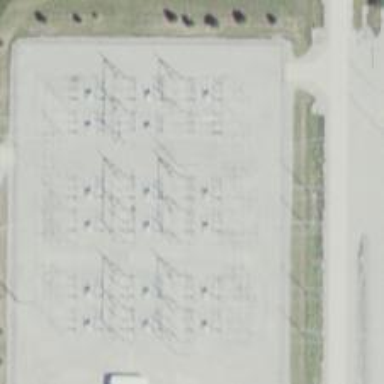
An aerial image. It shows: Switch for power supply.